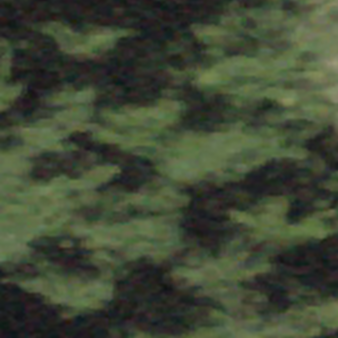
Label: other